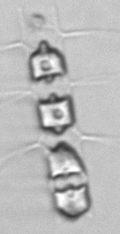
Label: Chaetoceros_didymus